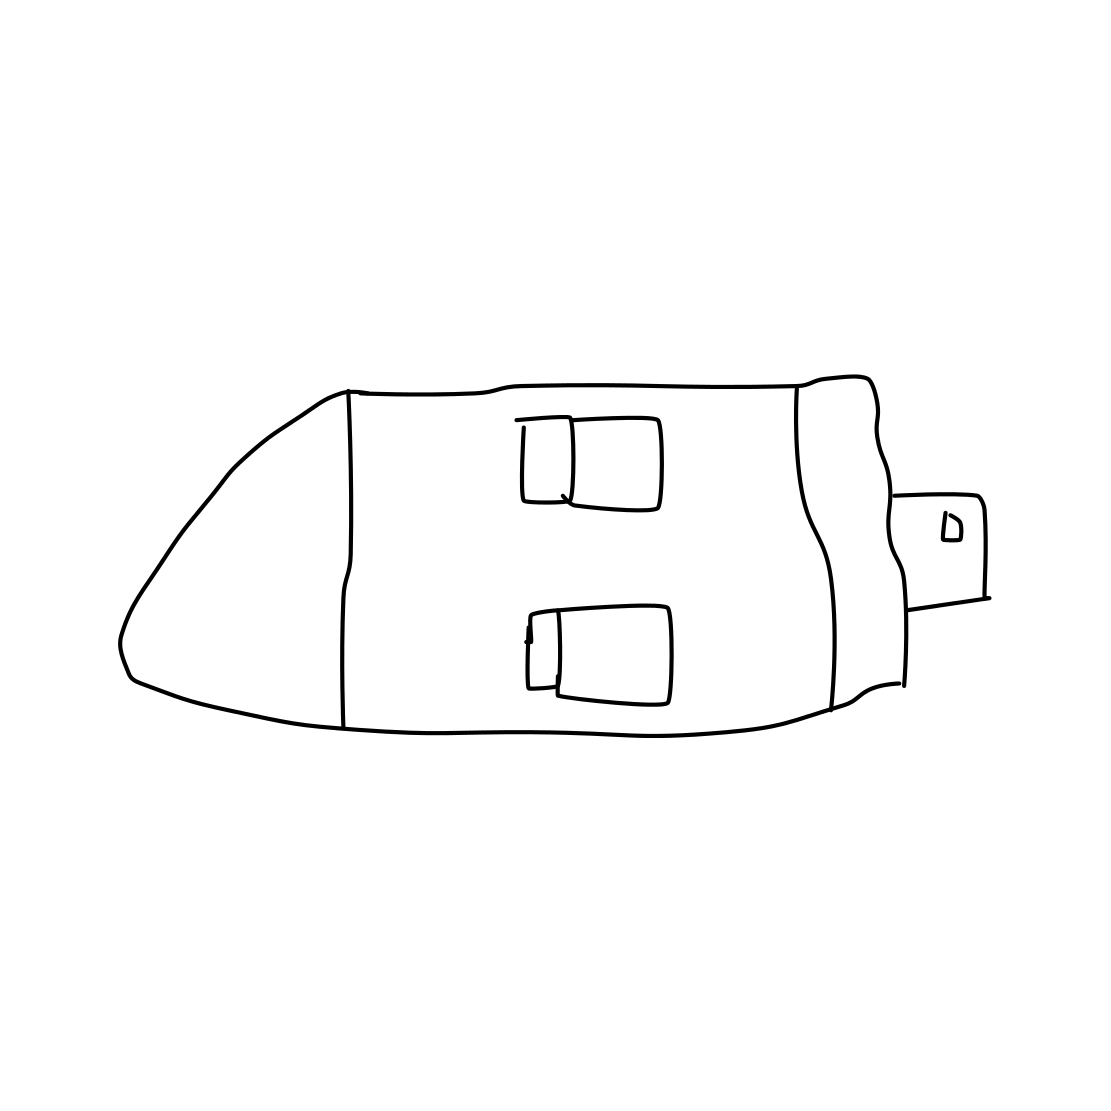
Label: speed-boat